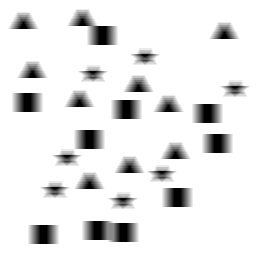
Squares: 10
Triangles: 10
Stars: 7
Total shapes: 27